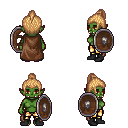
a pixel art fantasy rpg character, female body template, orc, green skin, brown cape, gold greaves, light blonde short topknot hairstyle, black shoes, shield, four views (front, back, left, right), 2x2 character sprite sheet, small pixel art, hard edges, no anti-aliasing